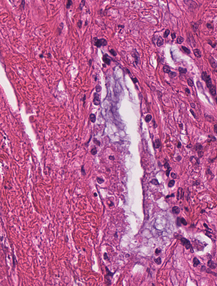
Tumor epithelial tissue: no
Tumor-associated stroma tissue: yes
Normal tissue: no